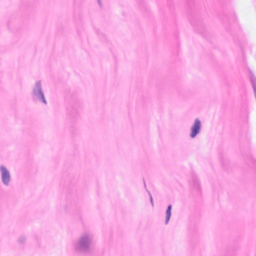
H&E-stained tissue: Breast